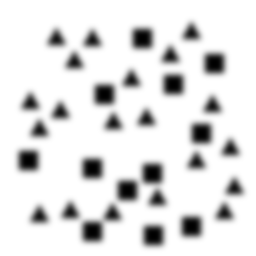
Squares: 12
Triangles: 20
Stars: 0
Total shapes: 32